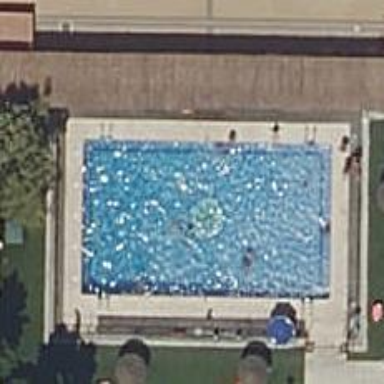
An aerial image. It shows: Swimming pool located in leisure land.